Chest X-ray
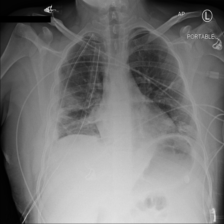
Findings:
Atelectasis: positive
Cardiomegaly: negative
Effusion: positive
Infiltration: positive
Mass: negative
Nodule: negative
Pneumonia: negative
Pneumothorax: negative
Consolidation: negative
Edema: negative
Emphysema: negative
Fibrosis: negative
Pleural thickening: positive
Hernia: negative